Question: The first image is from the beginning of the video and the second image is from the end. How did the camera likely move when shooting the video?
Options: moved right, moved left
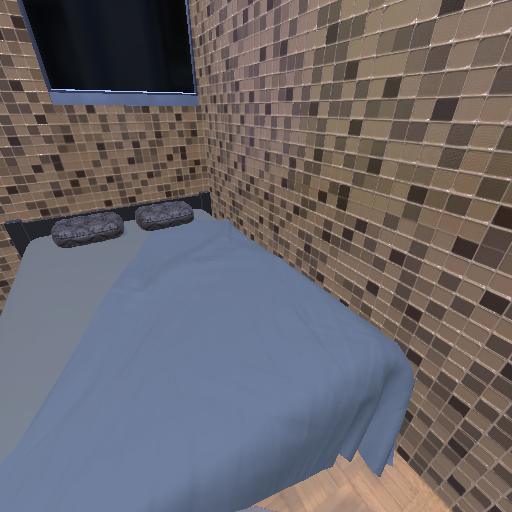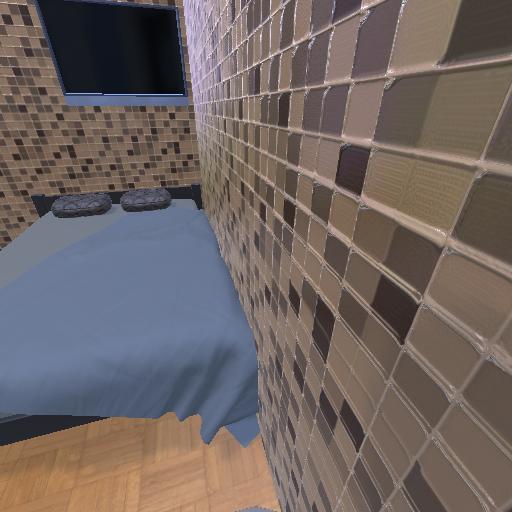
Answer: moved right